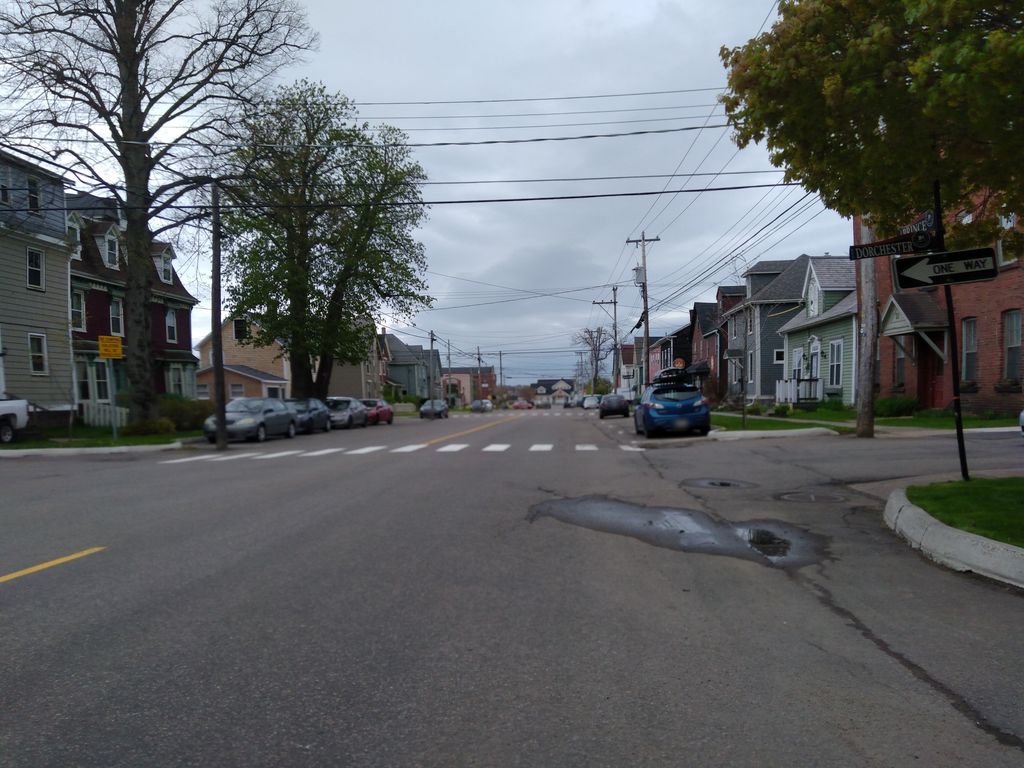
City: charlottetown